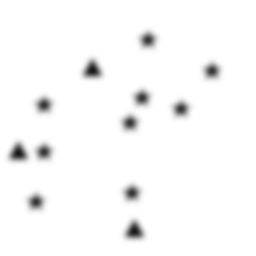
Squares: 0
Triangles: 3
Stars: 9
Total shapes: 12